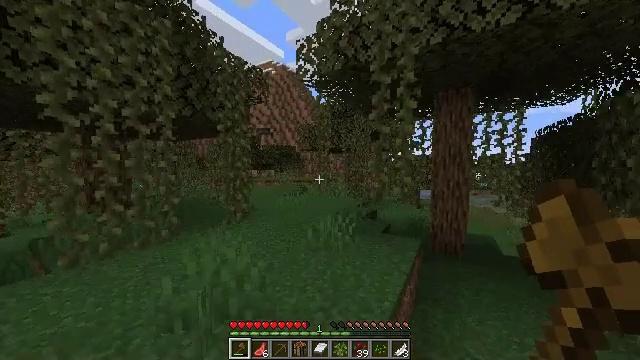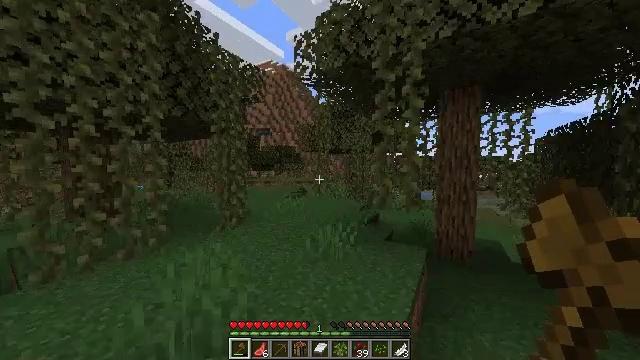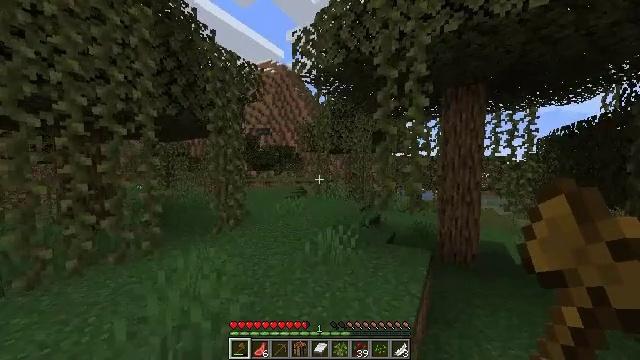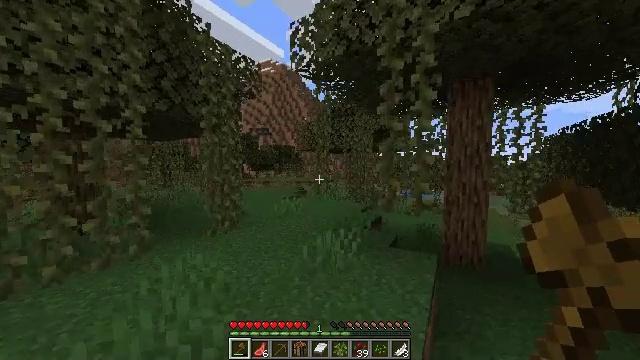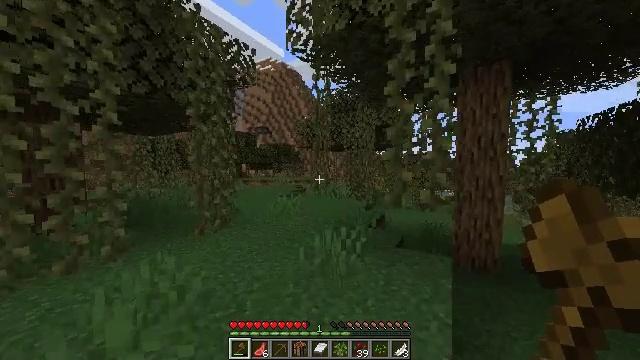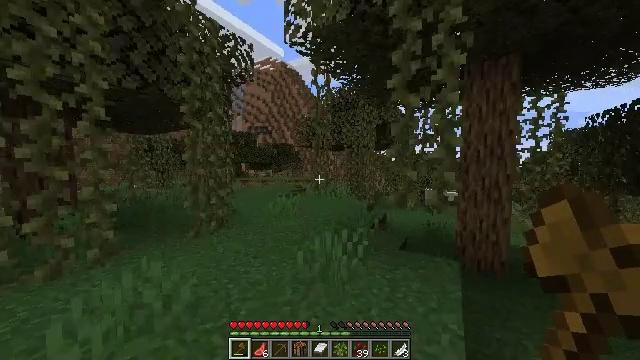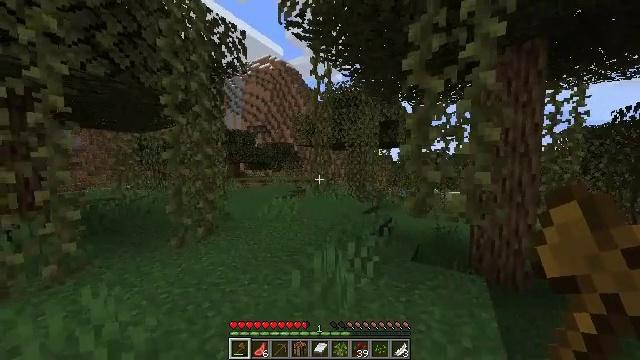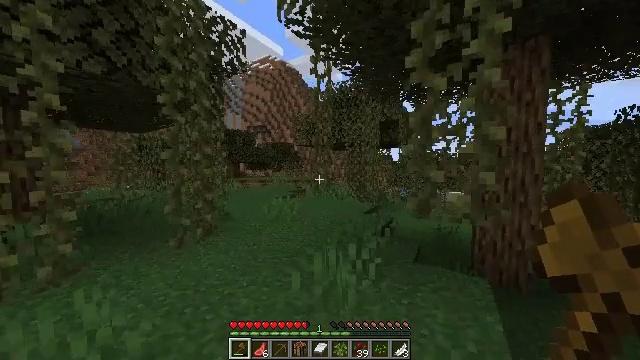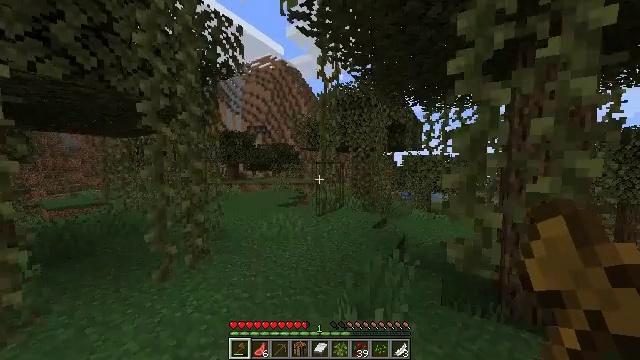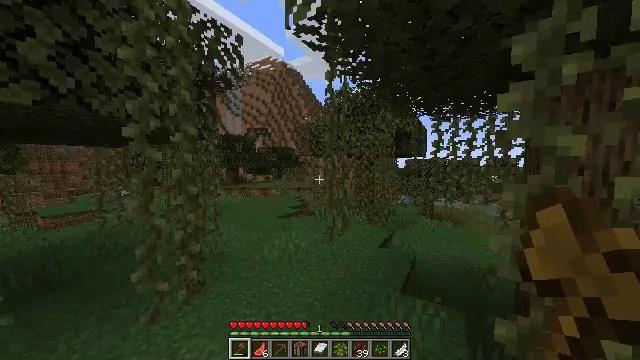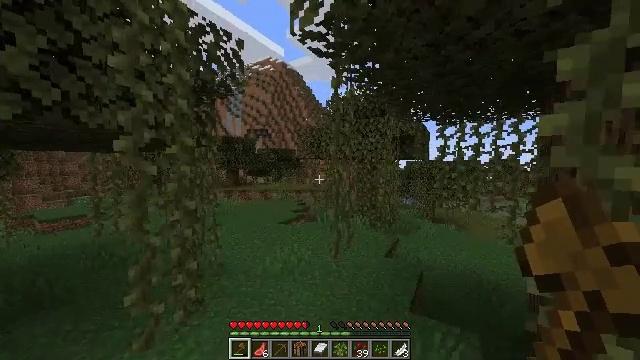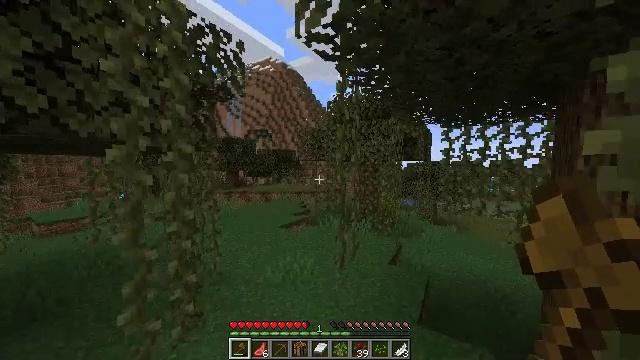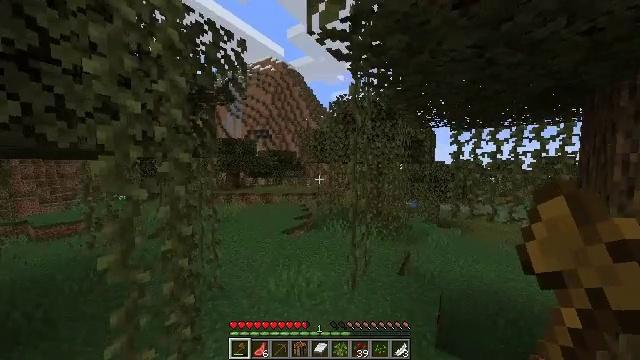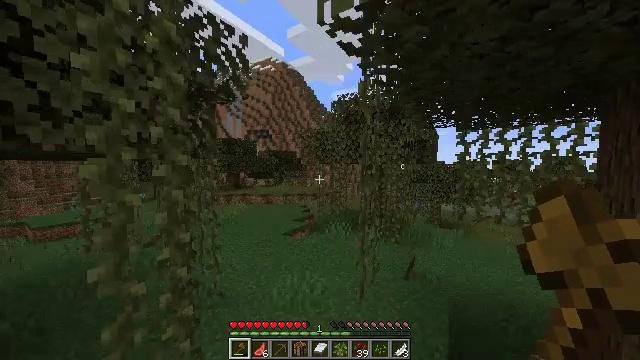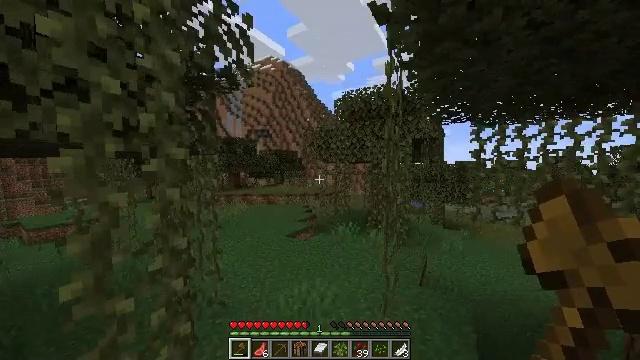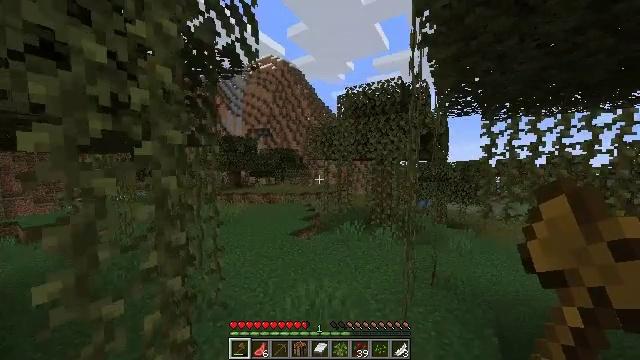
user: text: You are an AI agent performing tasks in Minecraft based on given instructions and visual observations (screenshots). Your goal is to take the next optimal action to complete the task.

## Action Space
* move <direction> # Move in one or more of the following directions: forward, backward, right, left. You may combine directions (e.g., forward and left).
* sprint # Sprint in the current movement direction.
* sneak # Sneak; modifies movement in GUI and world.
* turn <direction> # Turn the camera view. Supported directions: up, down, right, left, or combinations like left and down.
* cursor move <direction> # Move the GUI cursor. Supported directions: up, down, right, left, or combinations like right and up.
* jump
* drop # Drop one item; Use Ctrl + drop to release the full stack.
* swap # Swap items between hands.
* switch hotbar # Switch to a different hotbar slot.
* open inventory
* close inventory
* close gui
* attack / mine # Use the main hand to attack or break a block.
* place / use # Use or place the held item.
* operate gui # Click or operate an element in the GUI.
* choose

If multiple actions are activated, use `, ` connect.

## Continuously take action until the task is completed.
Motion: motion action
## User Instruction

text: Collect red sand from a desert biome.
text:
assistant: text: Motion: move forward
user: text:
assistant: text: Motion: move forward
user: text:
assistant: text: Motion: move forward
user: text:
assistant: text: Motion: move forward
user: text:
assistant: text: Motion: move forward
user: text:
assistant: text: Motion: move forward
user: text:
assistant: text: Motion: move forward and move left
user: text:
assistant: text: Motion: move forward and move left, jump
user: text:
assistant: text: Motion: move forward and move left, jump
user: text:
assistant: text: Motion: move forward and move left, jump
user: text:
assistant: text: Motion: move forward and move left, jump
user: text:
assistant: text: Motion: move forward and move left
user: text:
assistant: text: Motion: move forward and move left
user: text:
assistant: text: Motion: move forward and move left
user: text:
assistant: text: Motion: move forward and move left
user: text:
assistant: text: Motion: move forward
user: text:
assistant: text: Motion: move forward
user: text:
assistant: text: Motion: move forward
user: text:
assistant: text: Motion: move forward
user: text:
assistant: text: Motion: move forward, jump
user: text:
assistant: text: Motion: move forward, jump
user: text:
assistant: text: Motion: move forward, jump
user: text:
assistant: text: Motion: move forward, jump
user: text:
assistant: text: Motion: move forward
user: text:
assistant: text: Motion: move forward
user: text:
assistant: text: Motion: move forward
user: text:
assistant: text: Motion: move forward and move left
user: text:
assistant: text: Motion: move forward and move left
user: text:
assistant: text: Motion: move forward and move left
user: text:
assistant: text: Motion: move forward and move left